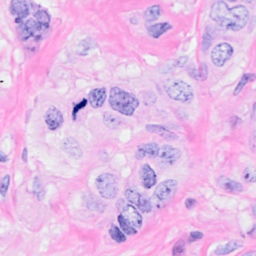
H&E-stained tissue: Breast